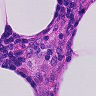
Metastatic tissue present: no